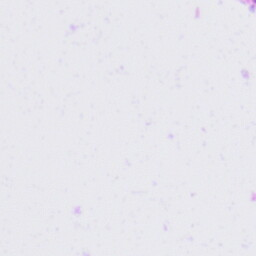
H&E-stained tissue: Tonsil